Question: I am parsing through an 'XML' document and getting the values of nested tags using 'asXML()'. This works fine, but I would like to move this data into a 'MySQL' database whose columns match the tags of the file. So essentially how do I get the tags that 'asXML()' is pulling text from?
This way I can eventually do something like: 'INSERT INTO db.table (TheXMLTag) VALUES ('XMLTagText');'
This is my code as of now:
'''
$xml = simplexml_load_file($target_file) or die ("Error: Cannot create object");
foreach ($xml->Message->SettlementReport->SettlementData as $main ){
$value = $main->asXML();
echo '<pre>'; echo $value; echo '</pre>';
}
foreach ($xml->Message->SettlementReport->Order as $main ){
$value = $main->asXML();
echo '<pre>'; echo $value; echo '</pre>';
}
'''
This is what my file looks like to give you an idea (So essentially how do I get the tags within [SettlementData], [0], [Fulfillment], [Item], etc. ?):

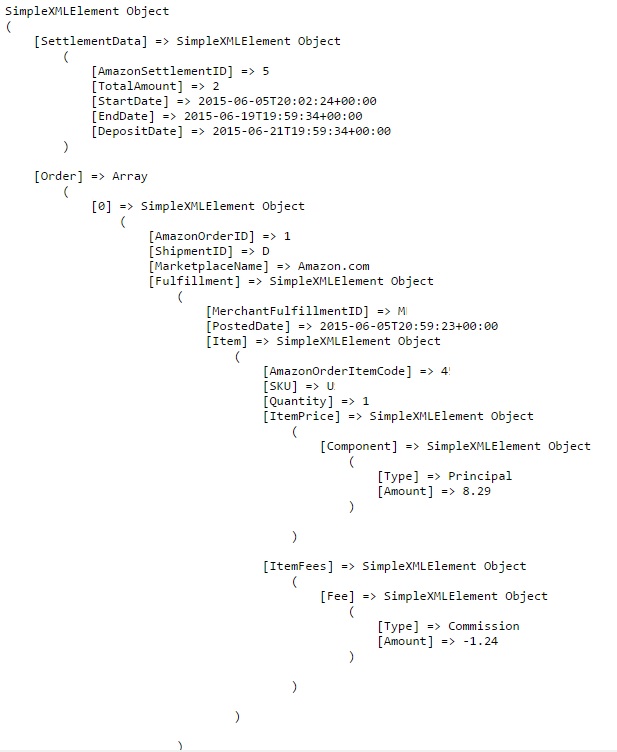
Answer: > I would like to move this data into a MySQL database whose columns match the tags of the file.
Your problem is two folded.
The first part of the problem is to do the on the database structure. That is, obtain all table names and obtain the column names of these. Most modern databases offer this functionality, so does MySQL. In MySQL those are the <URL>. You can query them as if those were normal database tables. I generally recommend for that in PHP, is naturally doing the job perfectly as well.
The second part is parsing the XML data and mapping it's data onto the database tables (you use for that in your question so I related to it ). For that you first of all need to find out how you would like to map the data from the XML onto the database. An XML file does not have a 2D structure like a relational database table, but it has a tree structure.
For example (if I read your question right) you identify 'Message->SettlementReport->SettlementData' as the first . For that example it is easy as the '<SettlementData>' only has child-elements that could represent a column name (the element name) and value (the text-content). For that it is easy:
'''
header('Content-Type: text/plain; charset=utf-8');
$table = $xml->Message->SettlementReport->SettlementData;
foreach ($table as $name => $value ) {
echo $name, ': ', $value, "
";
}
'''
As you can see, specifying the assignment in the 'foreach' clause will give you the element name with . Alternatively, the 'SimpleXMLElement::getName()' method does the same (just an example which does the same just with slightly different code):
'''
header('Content-Type: text/plain; charset=utf-8');
$table = $xml->Message->SettlementReport->SettlementData;
foreach ($table as $value) {
$name = $value->getName();
echo $name, ': ', $value, "
";
}
'''
In this case you benefit from the fact that the provided in the 'foreach' of the 'SimpleXMLElement' you access via '$xml->...->SettlementData' traverses all child-elements.
A more generic concept would be Xpath here. So bear with me presenting you a third example which - again - does a similar output:
'''
header('Content-Type: text/plain; charset=utf-8');
$rows = $xml->xpath('/*/Message/SettlementReport/SettlementData');
foreach ($rows as $row) {
foreach ($row as $column) {
$name = $column->getName();
$value = (string) $column;
echo $name, ': ', $value, "
";
}
}
'''
However, as mentioned earlier, mapping a tree-structure (N-Depth) onto a 2D-structure (a database table) might now always be that straight forward.
If you're looking what be an outcome (there will most often be data-loss or data-duplication) a more complex PHP example is given in a previous Q&A:
- <URL>
Please note: As the matter of fact such mappings on it's own can be complex, the questions and answers inherit from that complexity. This first of all means those might not be easy to read but also - perhaps more prominently - might just not apply to your question. Those are merely to broaden your view and provide and some examples for certain scenarios.
I hope this is helpful, please provide any feedback in form of comments below. Your problem might or might not be less problematic, so this hopefully helps you to decide how/where to go on.